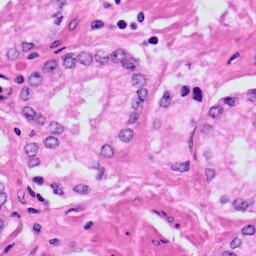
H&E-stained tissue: Prostate